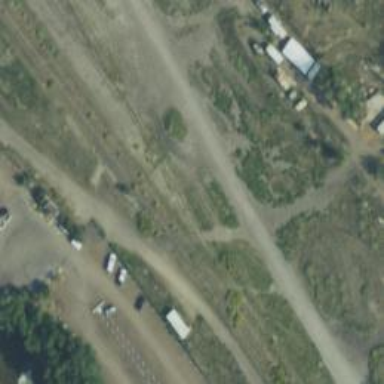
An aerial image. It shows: Railway crossing.